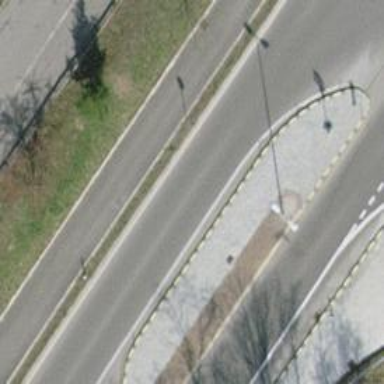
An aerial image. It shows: Secondary road with separate asphalt sidewalks.